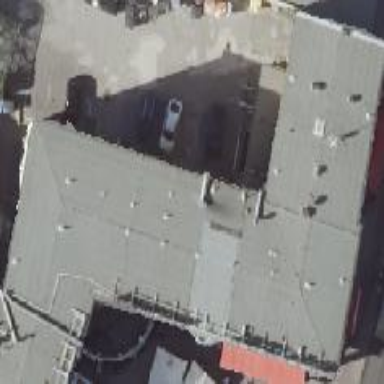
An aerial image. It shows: Hotel with flat roof.